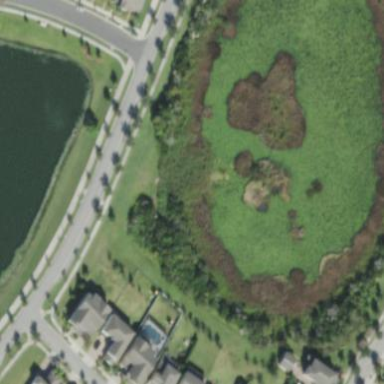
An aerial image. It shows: Wetland area known as floridian swamp.